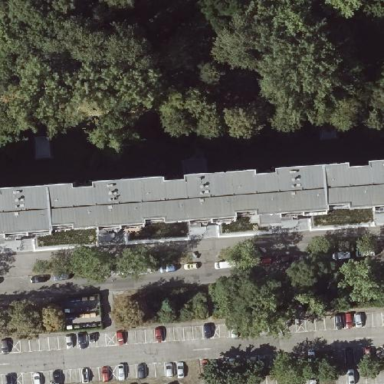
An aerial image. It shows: Building with apartments and flat roof.